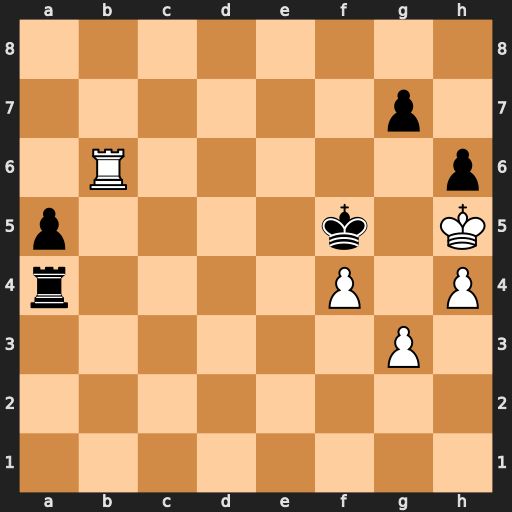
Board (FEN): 8/6p1/1R5p/p4k1K/r4P1P/6P1/8/8
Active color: w
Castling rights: -
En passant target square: -
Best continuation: Rg6 Rd4 Rxg7